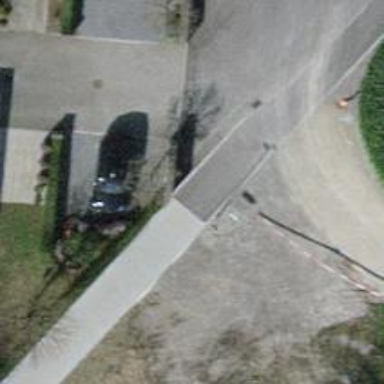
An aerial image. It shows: Footway with paving stones surface. The track type is grade 1.